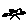
Label: bird